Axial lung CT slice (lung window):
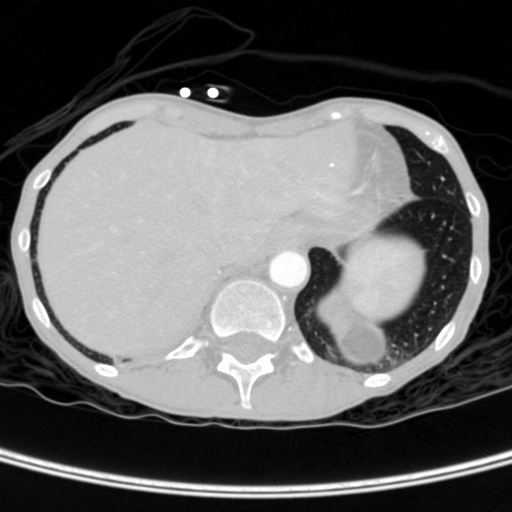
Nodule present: no